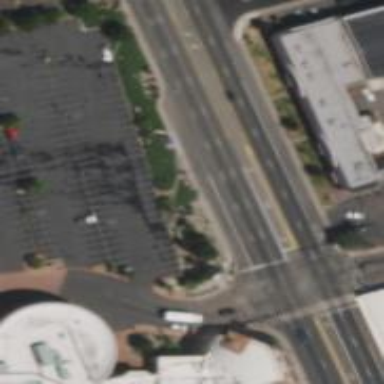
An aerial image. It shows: Primary highway with separate asphalt sidewalk.